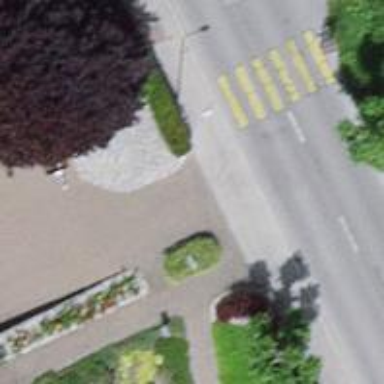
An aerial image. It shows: Sidewalk along the footway.